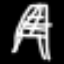
Label: The Eiffel Tower